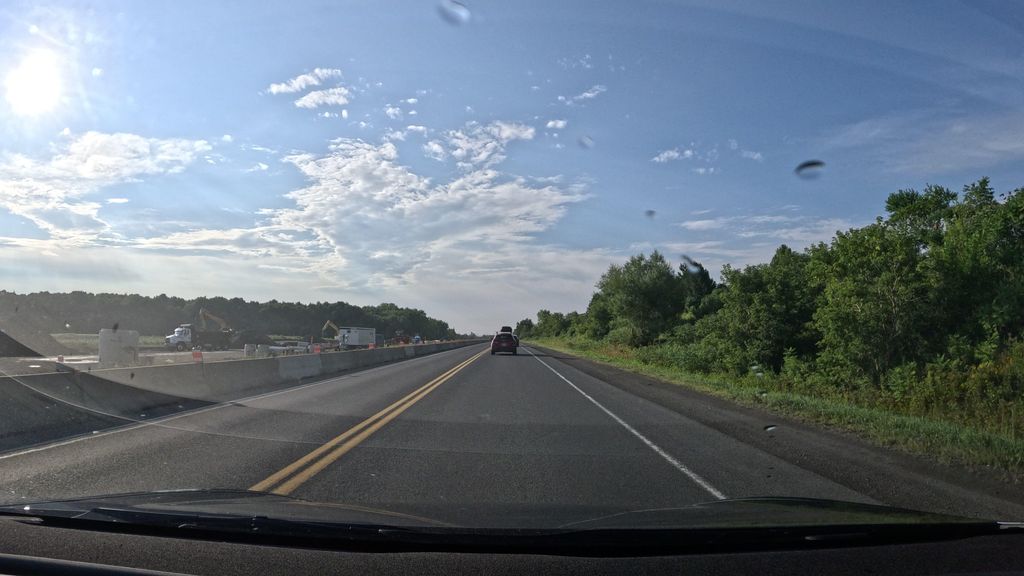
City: montreal